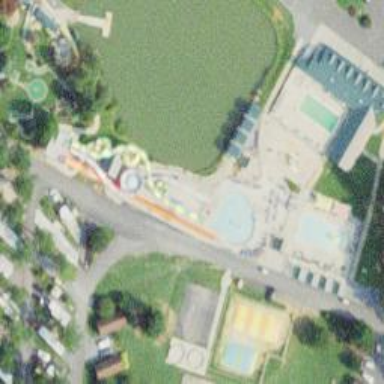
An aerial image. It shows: Water slide attraction.